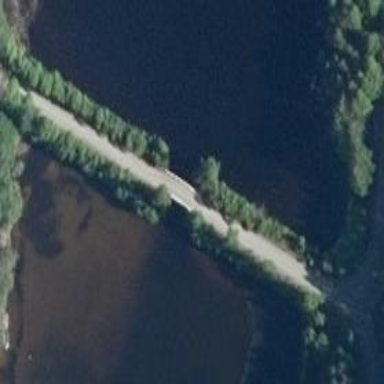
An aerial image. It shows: Residential road with bridge.